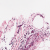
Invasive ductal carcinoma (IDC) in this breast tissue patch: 0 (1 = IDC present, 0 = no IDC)